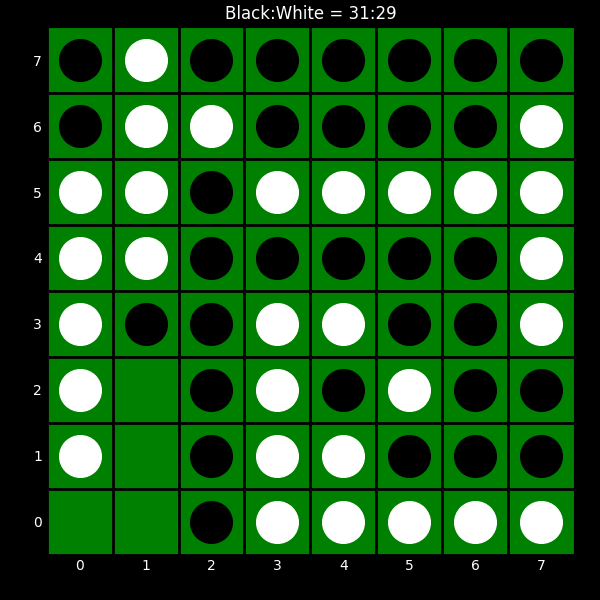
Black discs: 31
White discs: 29